Question: Please refer to this image, so I can explain the issue better.
I have Master/Detail form (Bill of Materials in this case), which stores data in 2 database tables.
The top of the form (Product,Quantity) is stored in the Master table, and with the inserted id(as FK), the Details table is populated with as many components and quantity entered below.
But, until the final SAVE(submit) is pressed, I'm storing the component ID (value from the dropdown) and the quantity (from the input field) into JavaScript object within array:
'''
var products = [];
$("#add").click(function(){
var prodname_fk = $("select").val();
var prodname = $("select option:selected").text();
var quantity = $("#quantity").val();
//Checks if the product or quantity has not been selected
if (quantity == '' || prodname_fk == '')
{
alert("Please select product and quantity!");
return false;
}
//Pushes the Objects(products [id,quantity,prodname,uom]) into the Array
products.push({id:prodname_fk,prodname:prodname,quantity:quantity});
//Test Purpose CONSOLE output
var i = 0;
$.each(products, function(){
console.log(products[i].id + " --> " + products[i].prodname + " --> " + products[i].quantity);
i++;
});
//Emptys the product and quantity
$("select").val("");
$("#quantity").val("");
});
'''
I also get the product name (text from the dropbox) for displaying purposes in the table below.
So, my question is:
- How can I output the Component and Quantity in the table where it says "No Records!", after each ADD is pressed? (ADD does not submit or refresh the page)- How can I add "delete" function in the same table for each object from the array?- How can I check if a component exists already in the array, and just add up the quantity?
This is my form:

Thank you very much in advance!
p.s. I'm trying to achieve something like this: <URL>
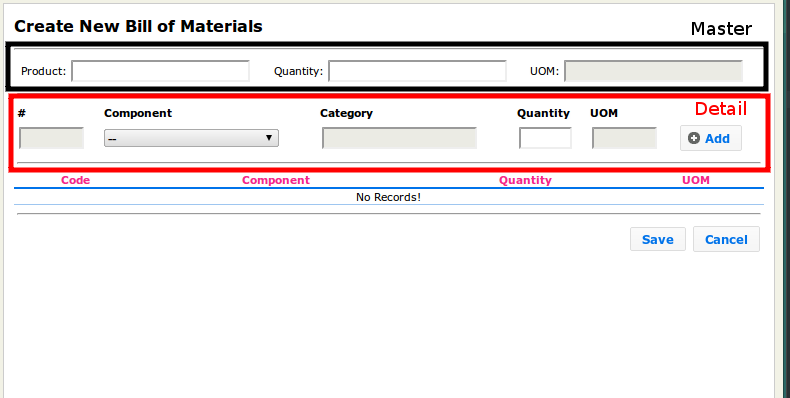
Answer: To add the values to your table, look at '$.append()' and '$.appendTo()'. Create your new row via '$("<tr />")' and append it to your table with '$.appendTo()':
'''
var newRow = $("<tr />").appendTo("#myTable");
'''
You now have a reference to the new row, so you can now append the cells:
'''
var newRow = $("<tr productId="" + prodname_fk + "" />")
.appendTo("#myTable")
.append("<td class="code" />")
.append("<td class="component">" + prodname + "</td>")
.append("<td class="quantity">" + quantity + "</td>")
.append("<td class="uom" />")
.append("<td><span class="deleteButton">delete</span></td>");
'''
Delete the row like this:
'''
$("#myTable .deleteButton").click(function(e) {
$(this).closest("tr").remove();
});
'''
To handle storing the data I'd use an object rather than an array:
'''
var products = {};
$("#add").click(function() {
...
if (prodname_fk in products) {
products[prodname_fk].quantity += quantity;
$("#myTable tr[productId='" + prodname_fk + "'] .quantity").text(products[prodname_fk].quantity)
}
else {
products[prodname_fk] = { prodname:prodname, quantity:quantity };
var newRow = $("<tr productId="" + prodname_fk + "" />")
... // append to table and append cells
$(".delete", newRow).click(function(e) {
delete products[$(this).closest("tr").attr("productId")];
$(this).closest("tr").remove();
});
}
...
});
'''
Untested, so please forgive typos. The concepts are correct.